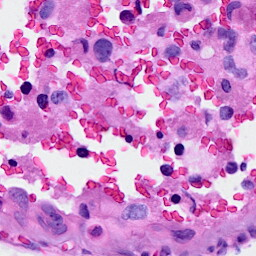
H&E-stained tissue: Breast